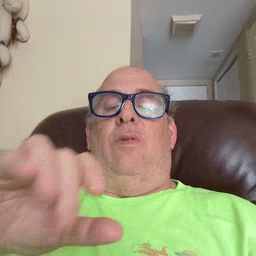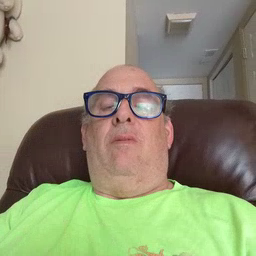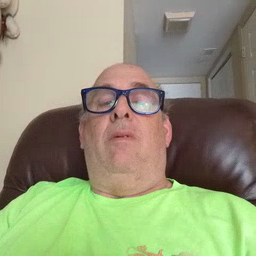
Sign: chocolate